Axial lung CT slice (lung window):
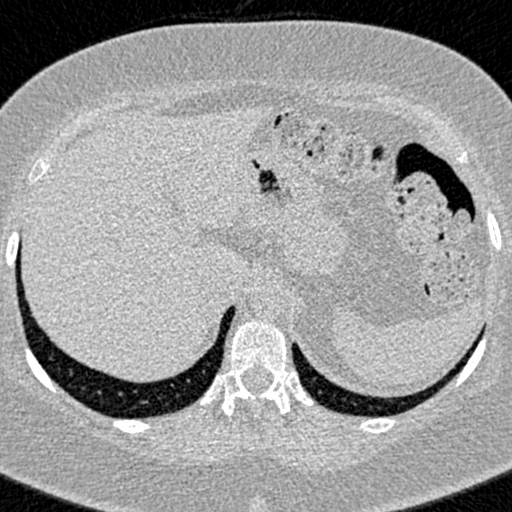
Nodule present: no